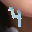
Label: 4